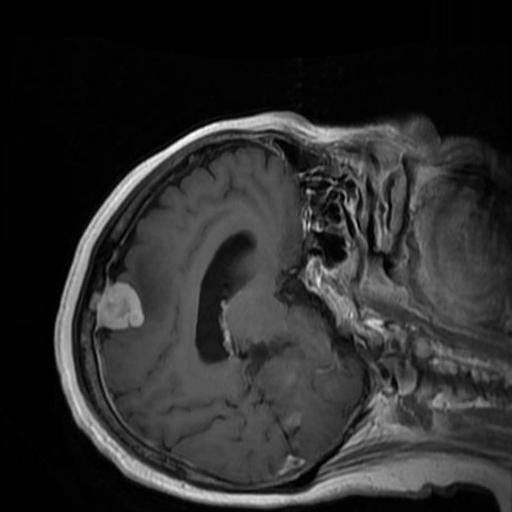
Label: brain_menin